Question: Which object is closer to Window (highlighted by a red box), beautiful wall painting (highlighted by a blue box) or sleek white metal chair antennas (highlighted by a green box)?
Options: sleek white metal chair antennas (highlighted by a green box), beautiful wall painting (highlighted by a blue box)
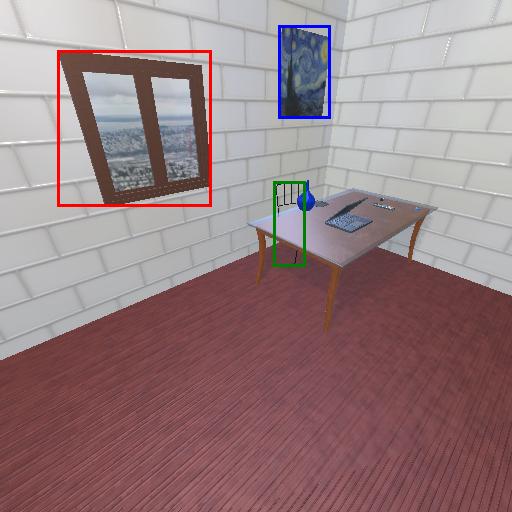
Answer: sleek white metal chair antennas (highlighted by a green box)